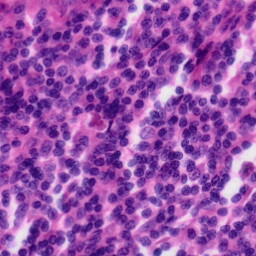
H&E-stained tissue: Tonsil